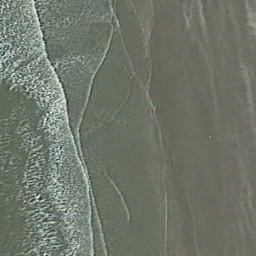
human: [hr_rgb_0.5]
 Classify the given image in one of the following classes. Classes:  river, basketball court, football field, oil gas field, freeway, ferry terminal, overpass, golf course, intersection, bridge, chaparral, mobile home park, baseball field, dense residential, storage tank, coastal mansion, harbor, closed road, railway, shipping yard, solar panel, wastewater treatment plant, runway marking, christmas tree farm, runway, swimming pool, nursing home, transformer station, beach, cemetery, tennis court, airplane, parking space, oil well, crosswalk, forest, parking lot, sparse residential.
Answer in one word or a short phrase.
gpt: beach